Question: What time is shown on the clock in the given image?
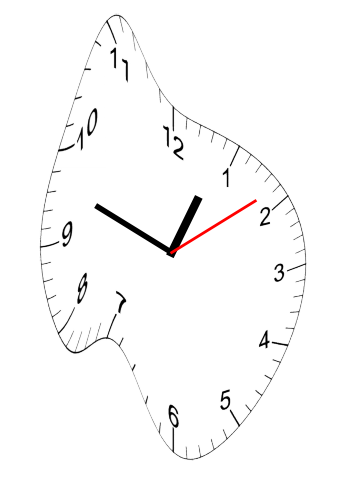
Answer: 12:48:09